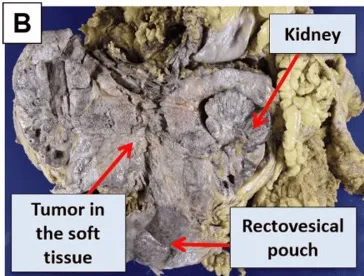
Biopsy and autopsy samples of human NUT carcinoma in the retroperitoneum. B: A macroscopic view of the autopsied sample demonstrated a very large tumor (24 x 15 x 10 cm) in the retroperitoneum which involved the left kidney and extended to the rectovesical pouch.
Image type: radiology (ct)